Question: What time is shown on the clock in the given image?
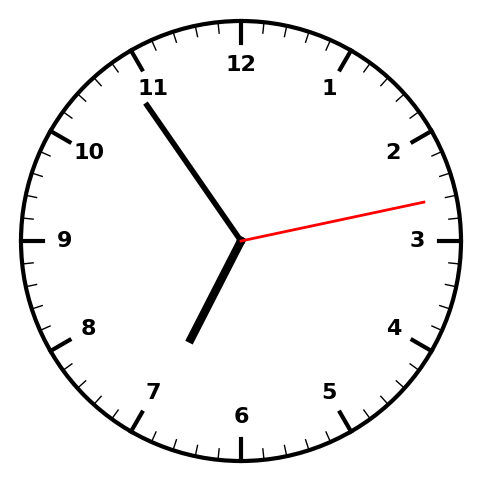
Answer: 06:54:13